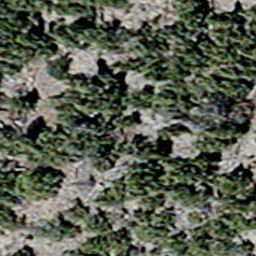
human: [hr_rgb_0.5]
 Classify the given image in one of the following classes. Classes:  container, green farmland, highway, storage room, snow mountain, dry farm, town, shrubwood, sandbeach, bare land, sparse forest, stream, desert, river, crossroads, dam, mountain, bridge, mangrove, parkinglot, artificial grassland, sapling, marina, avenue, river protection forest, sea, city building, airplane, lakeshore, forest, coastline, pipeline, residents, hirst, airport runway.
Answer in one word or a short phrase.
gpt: sparse forest